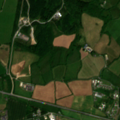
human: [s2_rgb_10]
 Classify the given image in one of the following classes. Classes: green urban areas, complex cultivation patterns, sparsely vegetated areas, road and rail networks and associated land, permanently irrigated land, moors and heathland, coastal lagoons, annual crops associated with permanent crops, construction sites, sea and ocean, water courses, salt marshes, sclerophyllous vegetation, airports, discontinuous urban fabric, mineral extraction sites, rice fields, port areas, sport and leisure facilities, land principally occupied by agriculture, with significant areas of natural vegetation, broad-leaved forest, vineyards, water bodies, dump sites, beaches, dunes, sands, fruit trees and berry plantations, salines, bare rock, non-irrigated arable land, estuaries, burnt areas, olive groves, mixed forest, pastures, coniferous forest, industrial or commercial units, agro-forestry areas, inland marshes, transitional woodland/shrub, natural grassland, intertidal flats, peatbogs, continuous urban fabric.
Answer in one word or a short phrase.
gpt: discontinuous urban fabric, dump sites, pastures